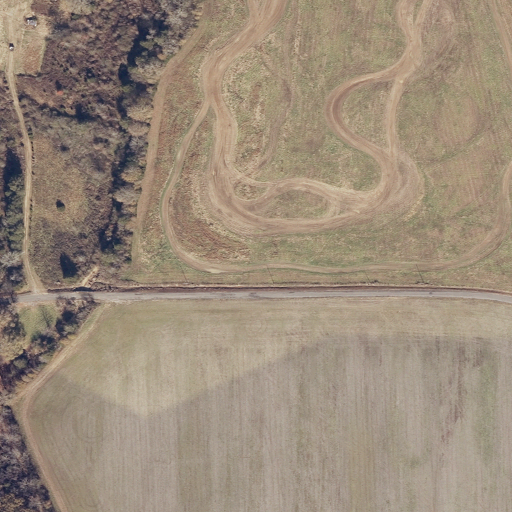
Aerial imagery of valley in Alabama named Vaught Cove containing cultivated crops, pasture, open development, deciduous forest, and low intensity development